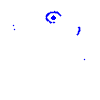
Particle: kaon